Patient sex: M
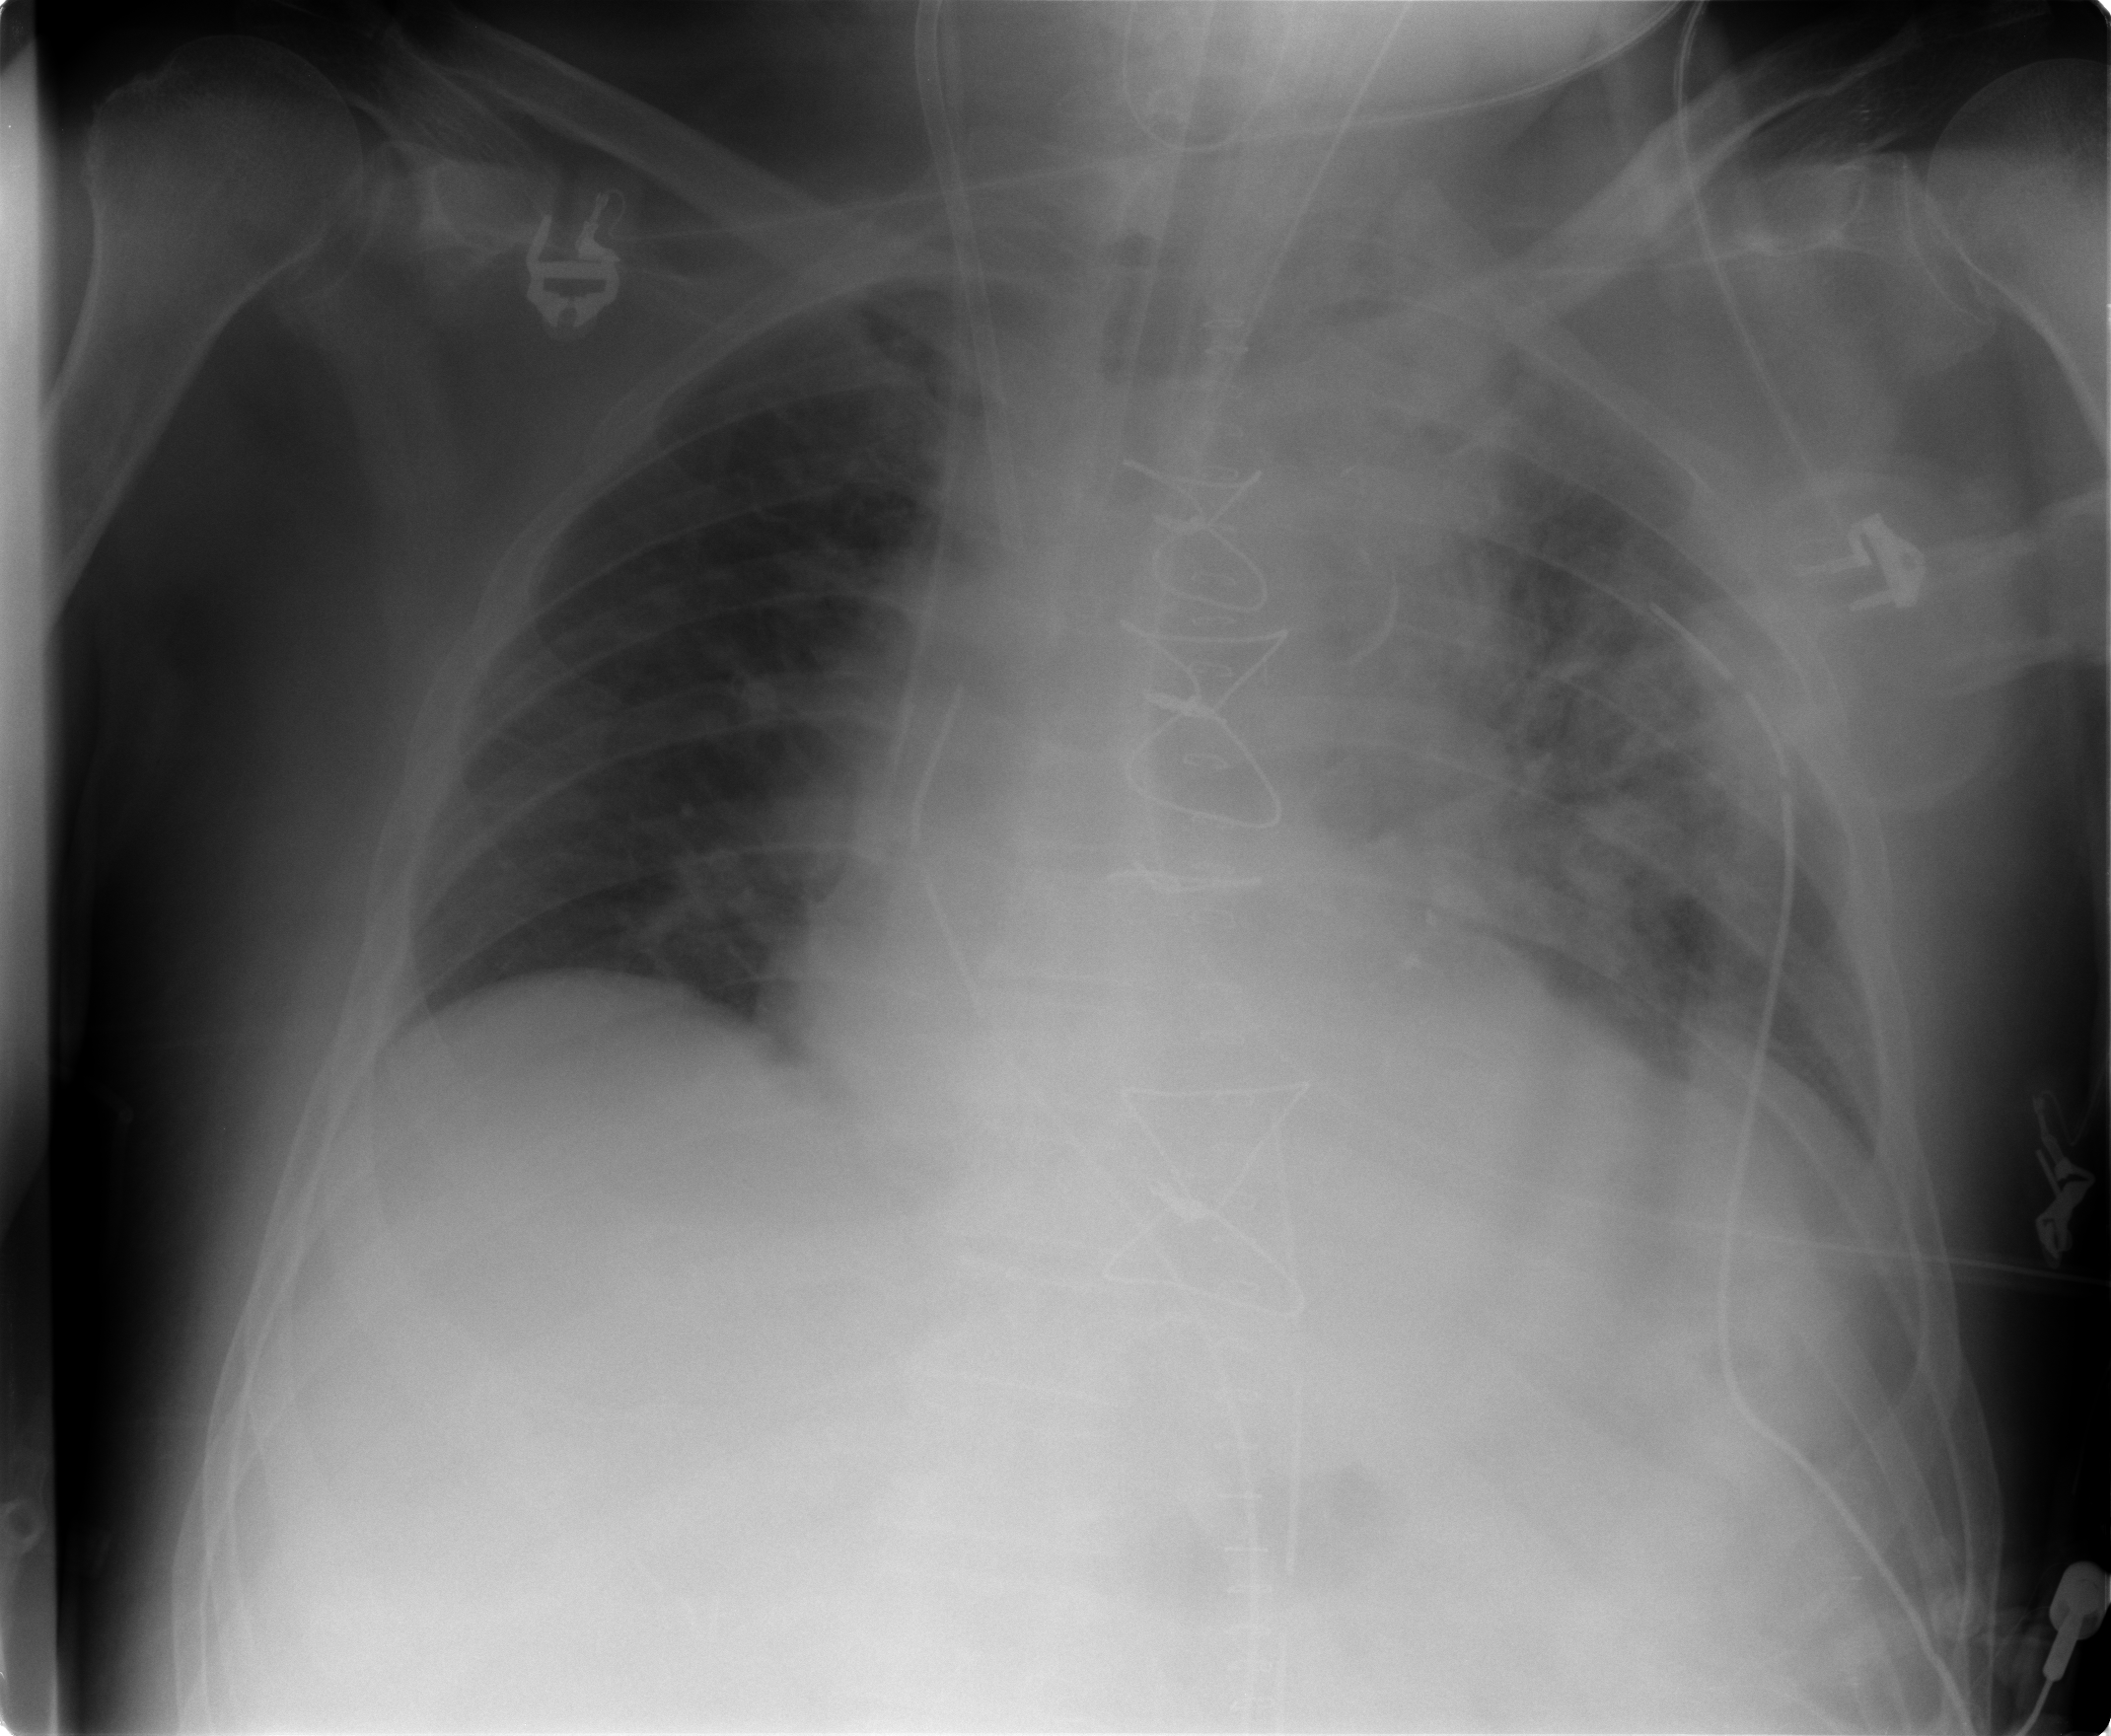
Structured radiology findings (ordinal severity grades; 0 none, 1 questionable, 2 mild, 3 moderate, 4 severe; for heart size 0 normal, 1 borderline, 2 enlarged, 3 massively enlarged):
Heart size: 2
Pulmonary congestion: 0
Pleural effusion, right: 0
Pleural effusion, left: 2
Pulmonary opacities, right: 0
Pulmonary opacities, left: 2
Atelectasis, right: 0
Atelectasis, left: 3